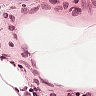
Metastatic tissue present: no